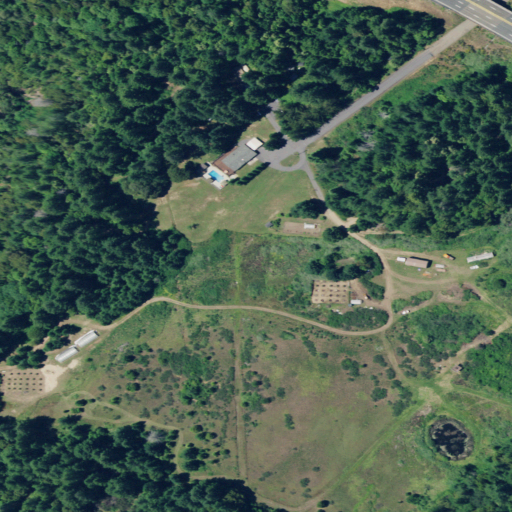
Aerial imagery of plain(s) in California named Dann Valley containing evergreen forest, shrub, grassland, open development, woody wetlands, low intensity development, medium intensity development, and deciduous forest